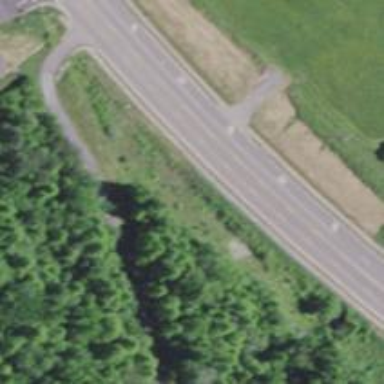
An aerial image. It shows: Trunk highway.